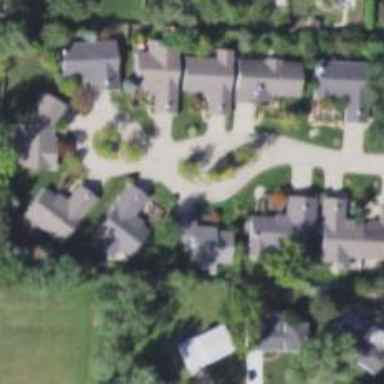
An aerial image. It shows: Residential road.